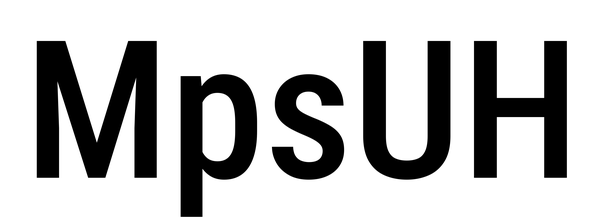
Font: Roboto_Condensed_Medium